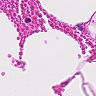
Metastatic tissue present: no